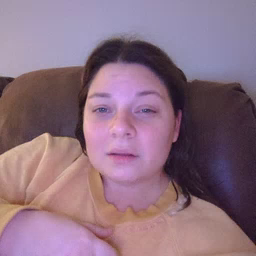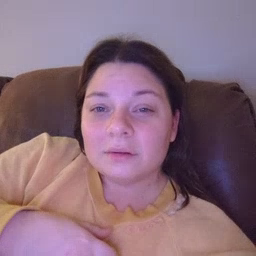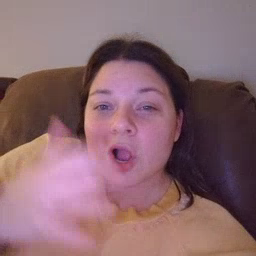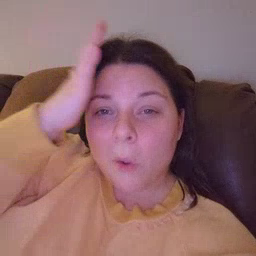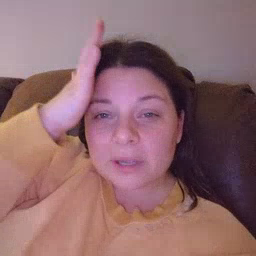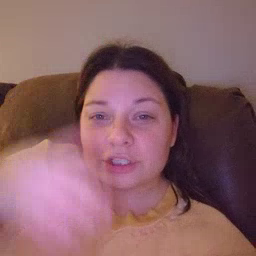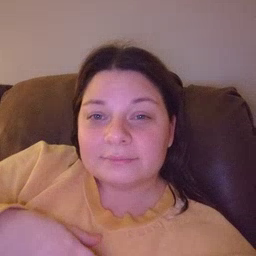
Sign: garbage